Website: bh-photo
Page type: customer-info-address
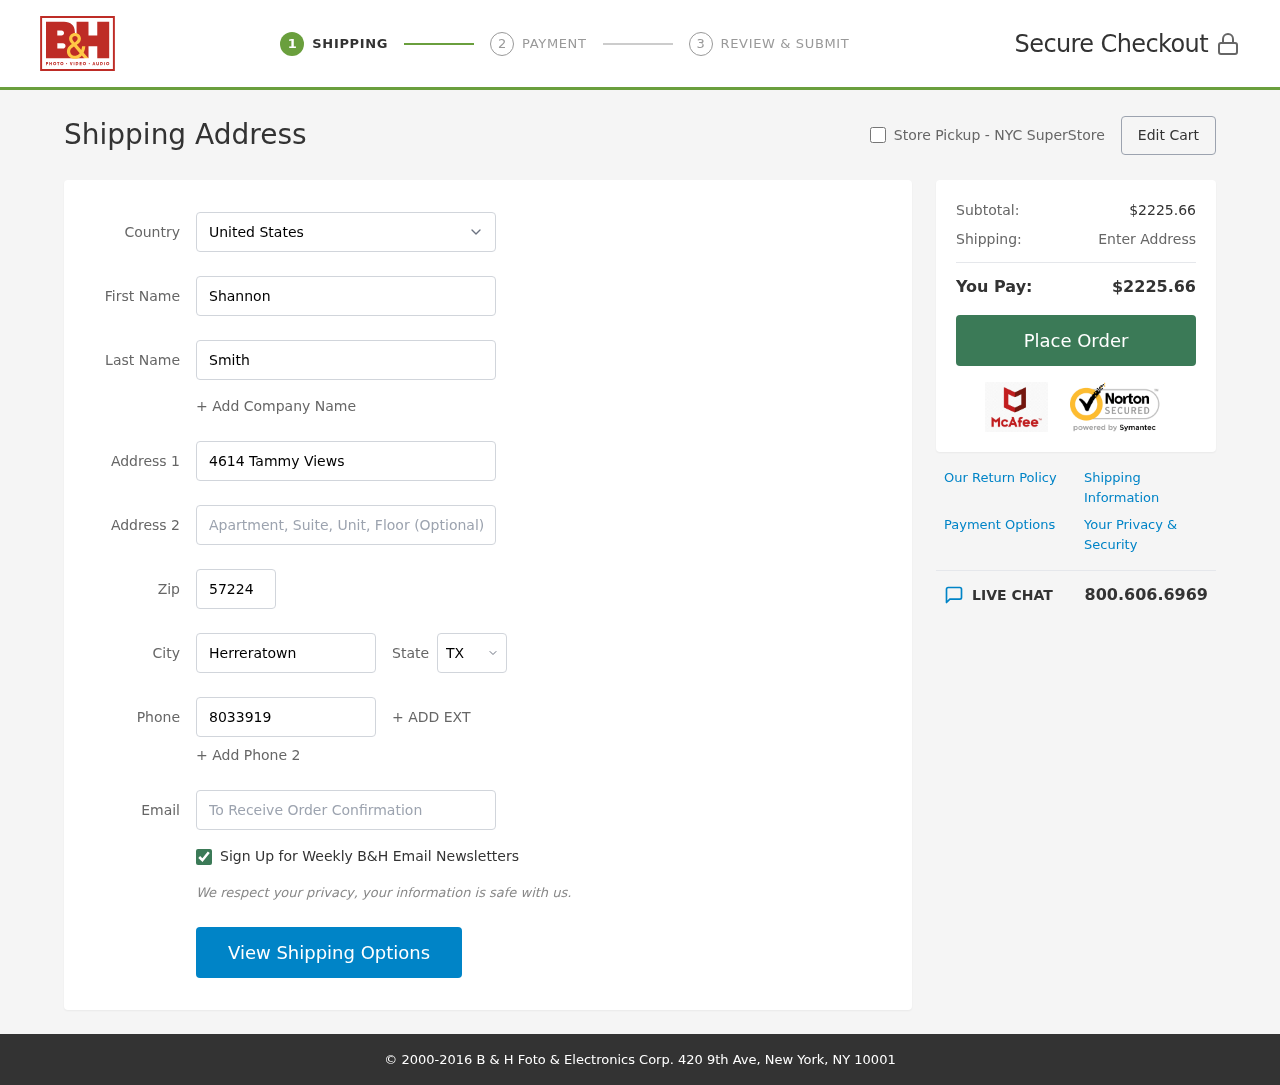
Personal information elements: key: PII_CITY
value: Herreratown
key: PII_COUNTRY
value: United States
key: PII_EMAIL
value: shannon_smith@hotmail.com
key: PII_FIRSTNAME
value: Shannon
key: PII_LASTNAME
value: Smith
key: PII_PHONE
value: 8033919031
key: PII_POSTCODE
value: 57224
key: PII_STATE_ABBR
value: TX
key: PII_STREET
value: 4614 Tammy Views
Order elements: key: ORDER_SUBTOTAL
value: $2225.66
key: ORDER_TOTAL
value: $2225.66